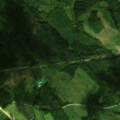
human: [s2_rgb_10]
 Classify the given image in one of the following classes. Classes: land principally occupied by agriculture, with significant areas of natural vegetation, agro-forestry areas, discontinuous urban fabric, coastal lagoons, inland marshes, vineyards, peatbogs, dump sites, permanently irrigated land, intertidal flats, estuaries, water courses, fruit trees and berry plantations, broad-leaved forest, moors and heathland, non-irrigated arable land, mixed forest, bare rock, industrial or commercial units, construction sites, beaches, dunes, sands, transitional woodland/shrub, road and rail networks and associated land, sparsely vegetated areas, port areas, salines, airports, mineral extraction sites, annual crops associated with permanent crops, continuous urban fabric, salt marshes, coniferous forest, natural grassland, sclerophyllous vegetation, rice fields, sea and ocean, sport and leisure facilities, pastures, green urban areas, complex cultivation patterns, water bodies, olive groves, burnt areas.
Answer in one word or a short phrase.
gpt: land principally occupied by agriculture, with significant areas of natural vegetation, mixed forest, transitional woodland/shrub